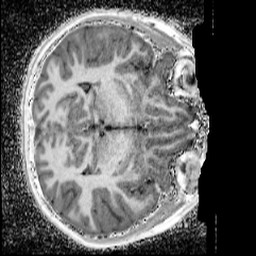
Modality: UNIT1_denoised
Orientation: axial
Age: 12
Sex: male
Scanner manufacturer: siemens
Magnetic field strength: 3 T
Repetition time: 4 s
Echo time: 0.00299 s